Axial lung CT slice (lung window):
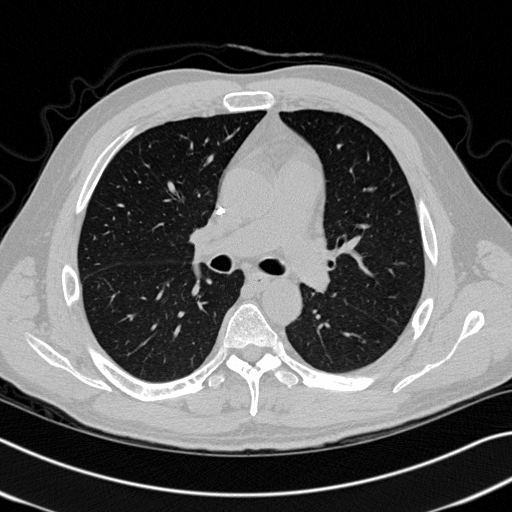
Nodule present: no